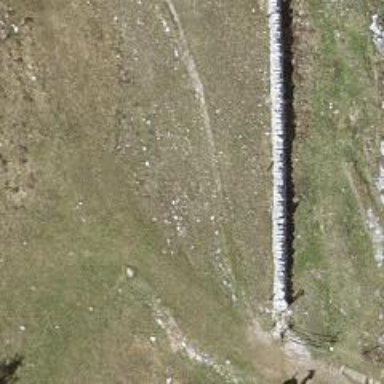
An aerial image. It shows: Path covered with grass.